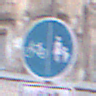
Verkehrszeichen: GetrennterRadUndGehwegRadwegLinks
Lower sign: EinspurigeFahrzeugeFrei4
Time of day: MorningAfternoon
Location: Outdoor (Urban)
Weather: PartlyCloudy
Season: NotSpecified
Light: Natural